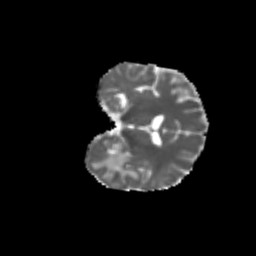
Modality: MD
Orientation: coronal
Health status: ill
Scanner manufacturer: siemens
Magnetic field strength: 3 T
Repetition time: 6.8 s
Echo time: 0.097 s